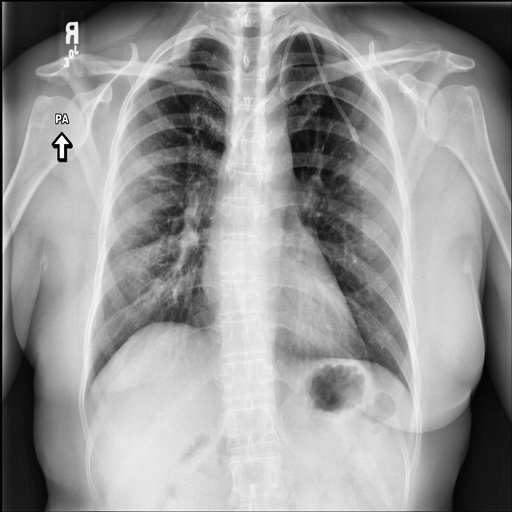
Finding: NORMAL